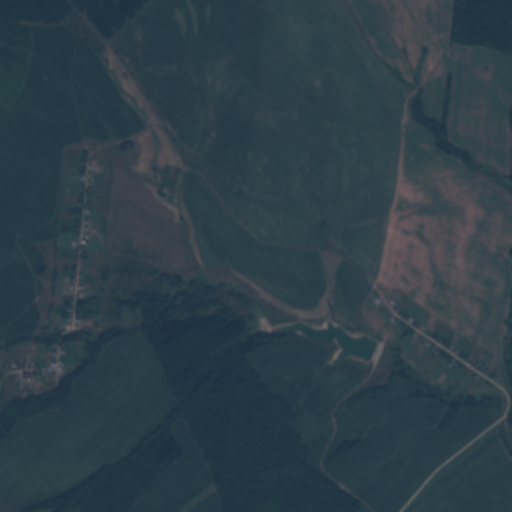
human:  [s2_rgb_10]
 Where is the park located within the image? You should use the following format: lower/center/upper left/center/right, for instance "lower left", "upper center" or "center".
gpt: The park is located in the upper left of the image.
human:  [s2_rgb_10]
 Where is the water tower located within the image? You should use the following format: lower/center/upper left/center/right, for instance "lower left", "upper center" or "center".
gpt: The water tower is located in the center left of the image.
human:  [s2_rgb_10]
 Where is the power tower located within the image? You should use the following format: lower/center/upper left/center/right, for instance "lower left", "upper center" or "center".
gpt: There is no power tower in the image.